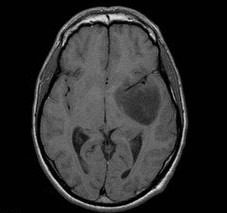
Label: notumor